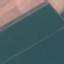
Land use / land cover class: AnnualCrop